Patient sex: M
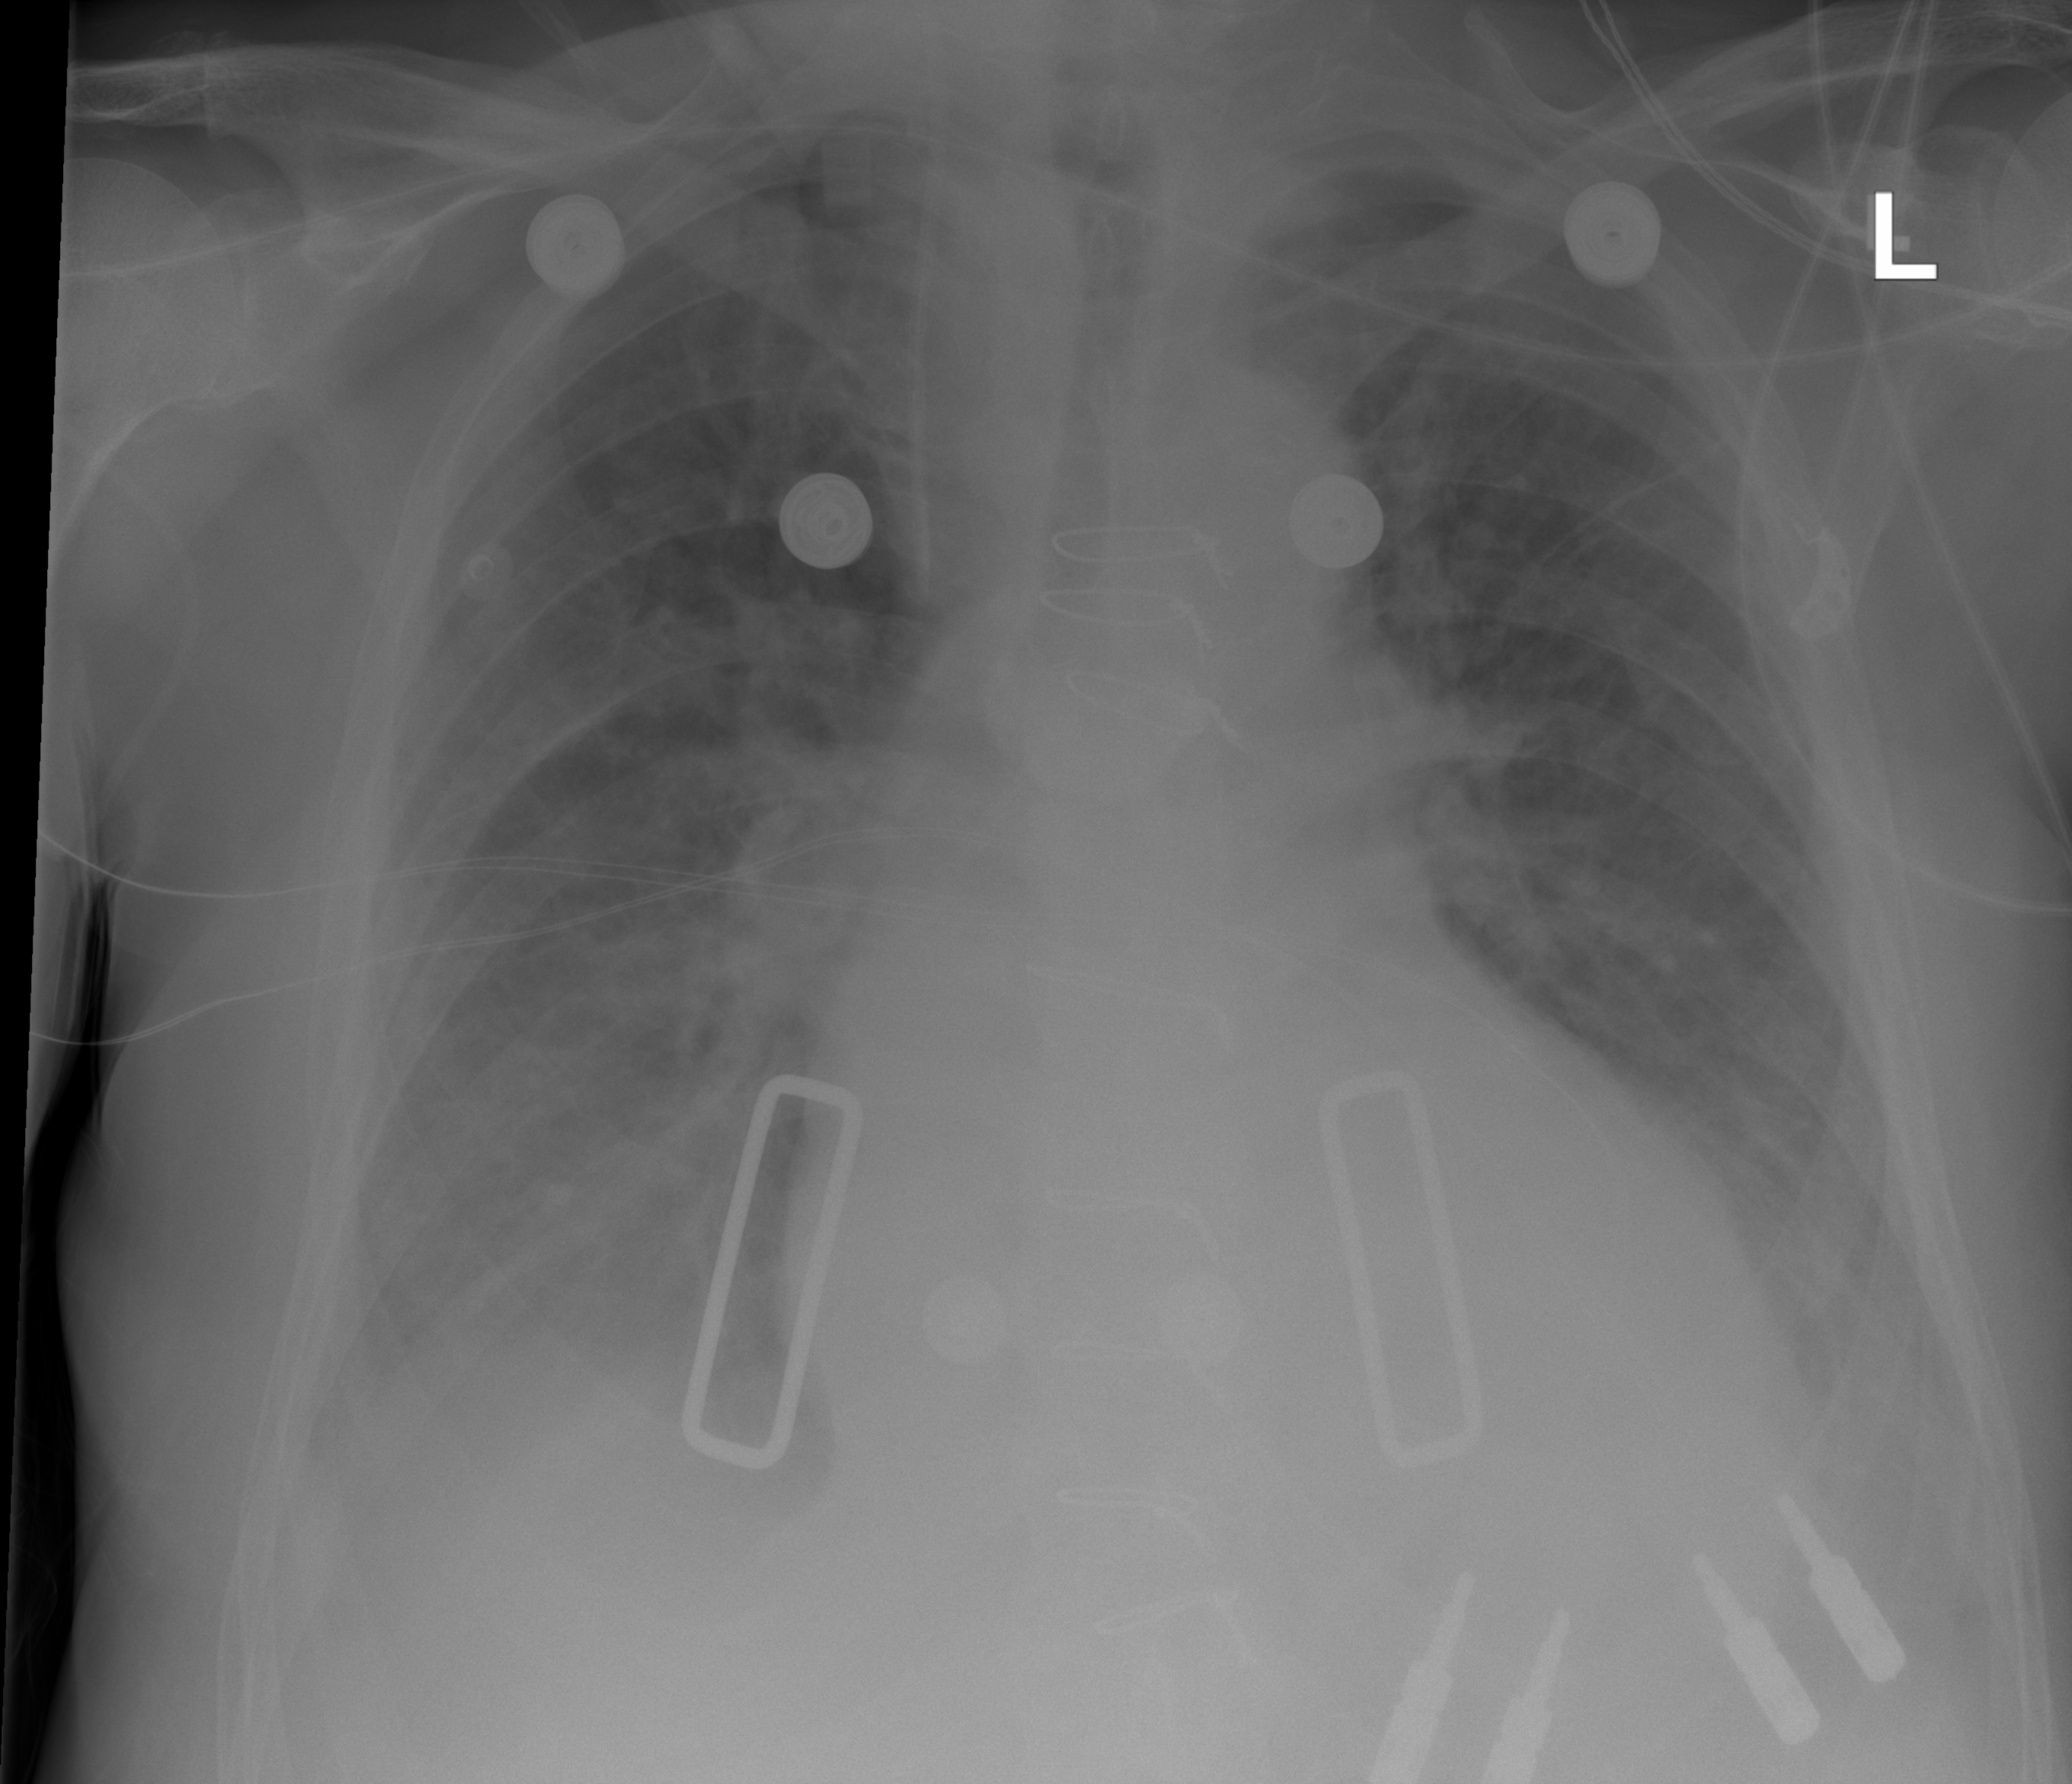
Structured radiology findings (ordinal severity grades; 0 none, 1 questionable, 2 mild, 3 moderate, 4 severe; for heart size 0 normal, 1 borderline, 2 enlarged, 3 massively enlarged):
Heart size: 2
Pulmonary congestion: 2
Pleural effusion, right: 2
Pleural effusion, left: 2
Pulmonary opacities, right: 1
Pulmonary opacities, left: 0
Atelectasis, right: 0
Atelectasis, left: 2